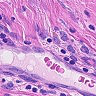
Metastatic tissue present: yes